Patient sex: M
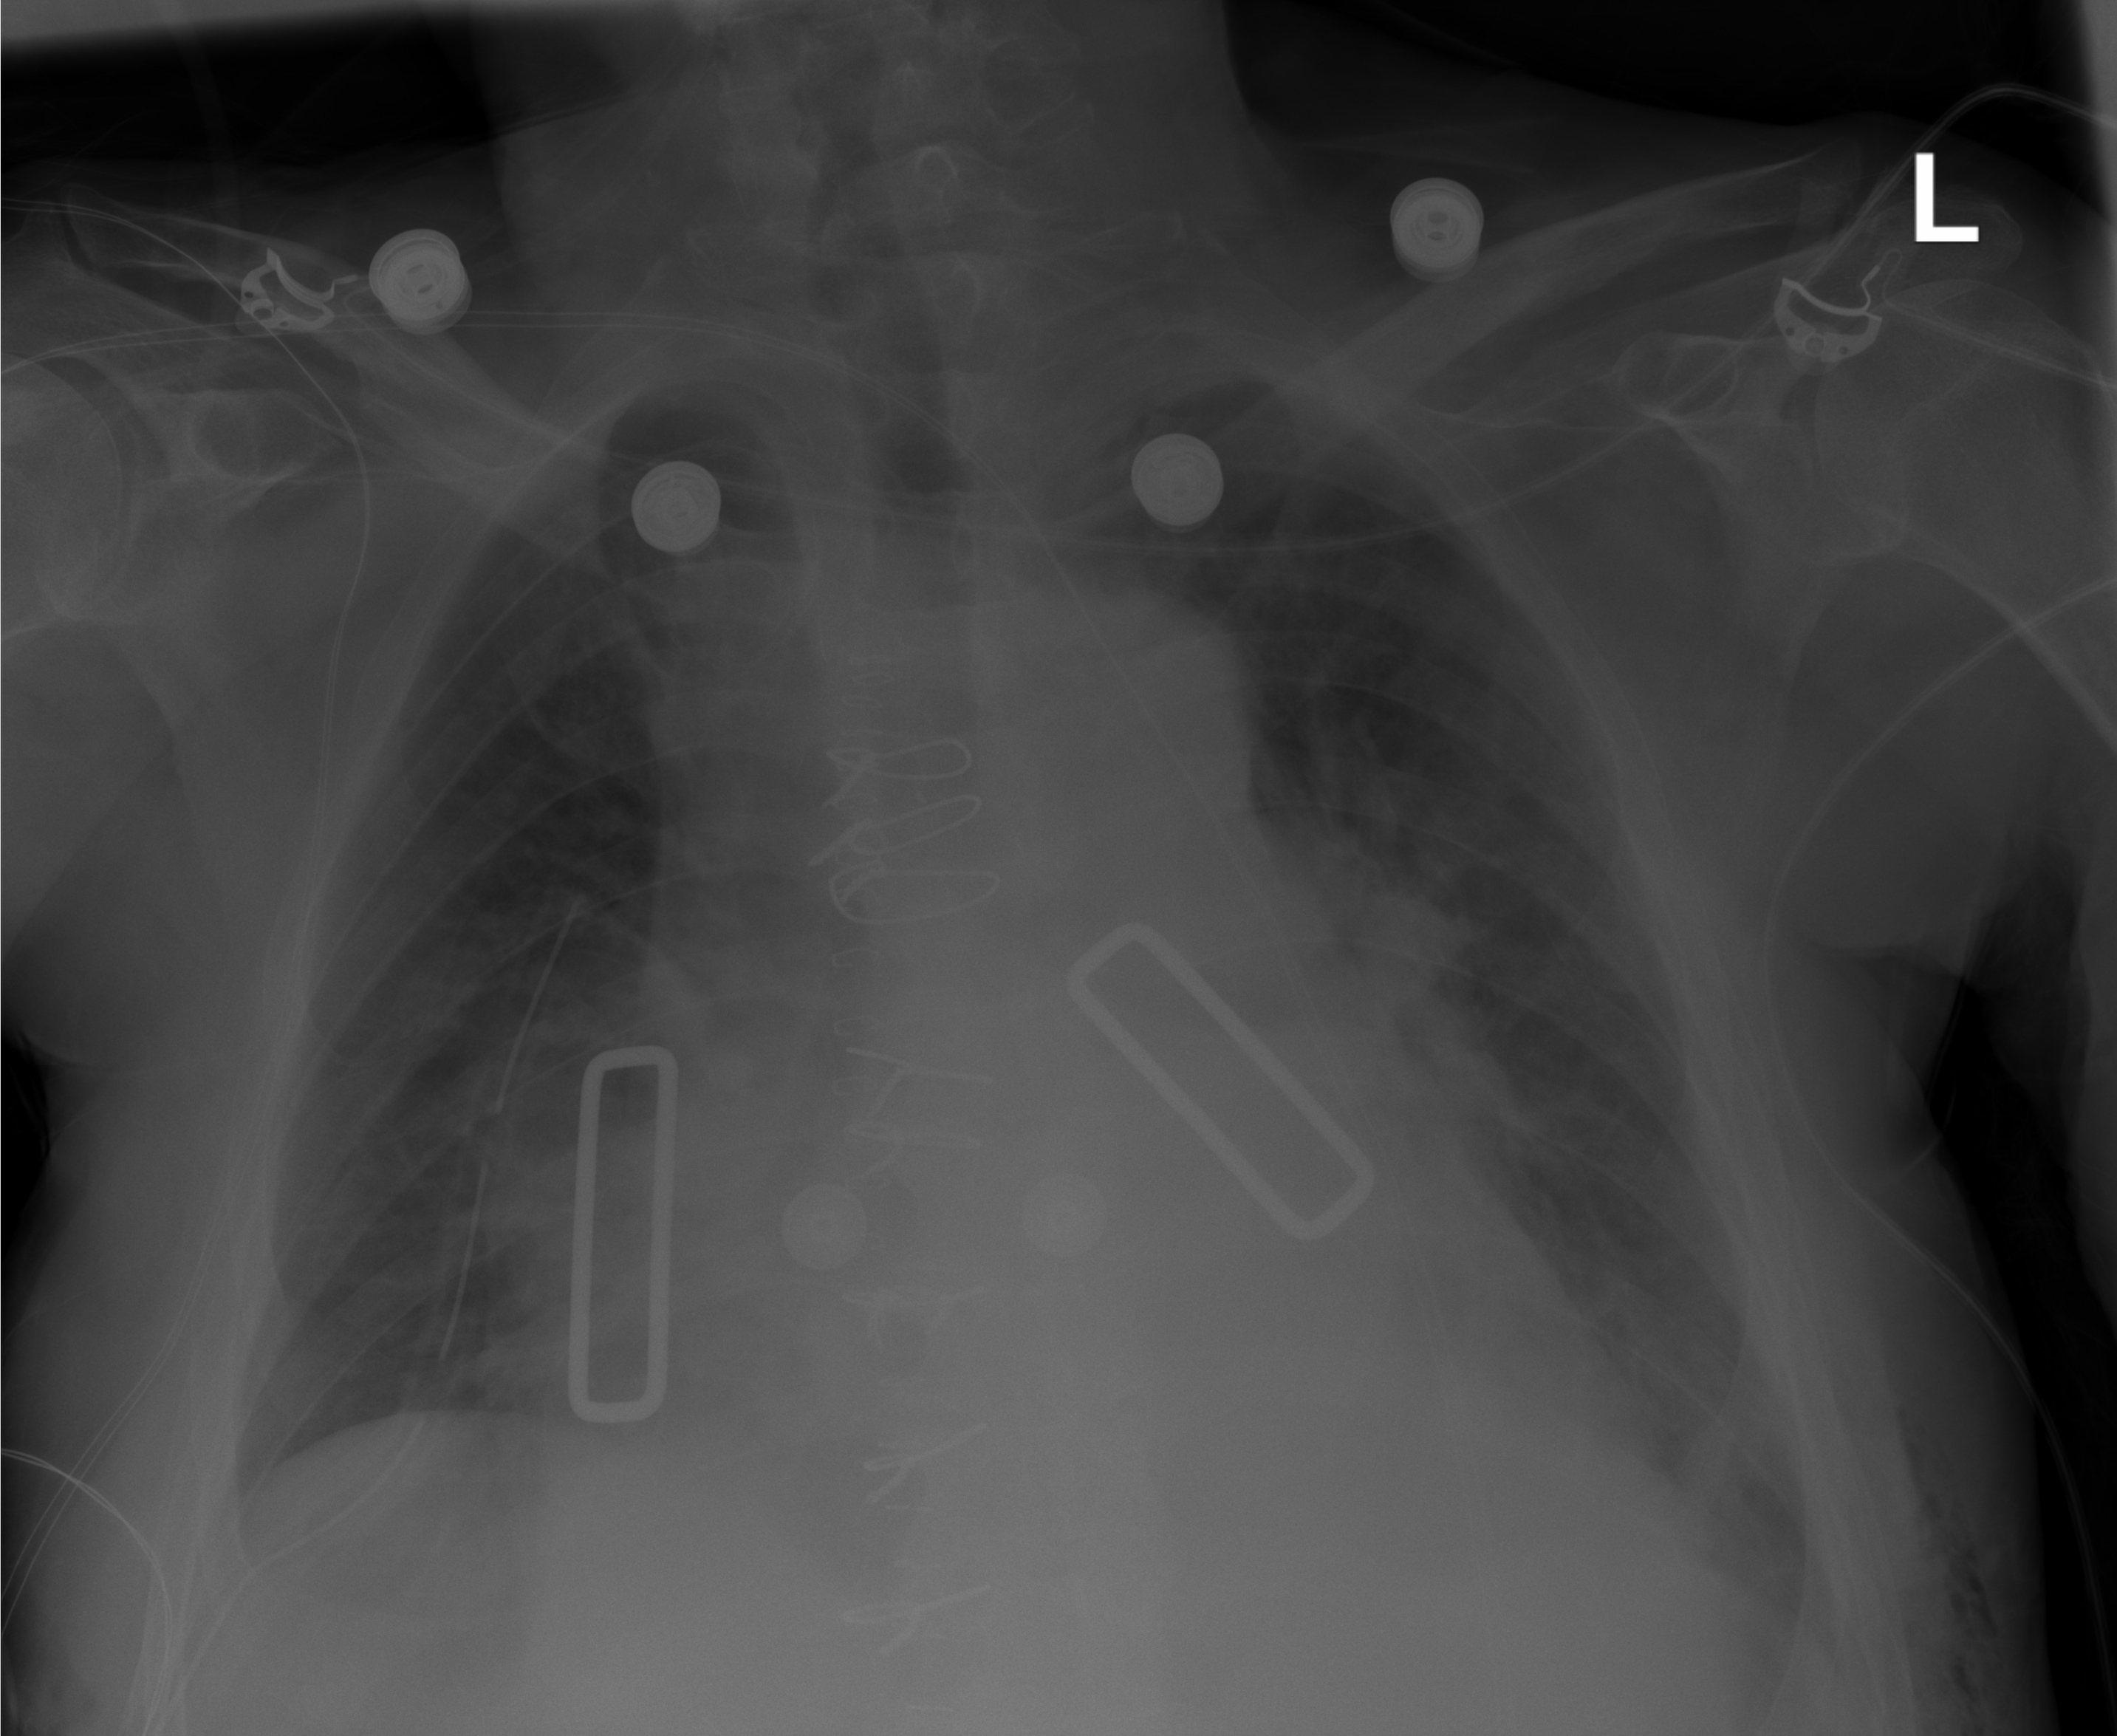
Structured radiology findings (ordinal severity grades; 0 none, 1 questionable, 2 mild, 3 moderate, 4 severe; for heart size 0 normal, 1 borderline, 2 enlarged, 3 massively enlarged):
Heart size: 3
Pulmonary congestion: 2
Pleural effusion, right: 2
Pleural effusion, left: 2
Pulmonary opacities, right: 0
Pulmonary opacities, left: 0
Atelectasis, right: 2
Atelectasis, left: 2